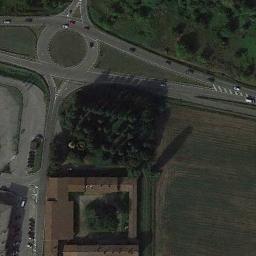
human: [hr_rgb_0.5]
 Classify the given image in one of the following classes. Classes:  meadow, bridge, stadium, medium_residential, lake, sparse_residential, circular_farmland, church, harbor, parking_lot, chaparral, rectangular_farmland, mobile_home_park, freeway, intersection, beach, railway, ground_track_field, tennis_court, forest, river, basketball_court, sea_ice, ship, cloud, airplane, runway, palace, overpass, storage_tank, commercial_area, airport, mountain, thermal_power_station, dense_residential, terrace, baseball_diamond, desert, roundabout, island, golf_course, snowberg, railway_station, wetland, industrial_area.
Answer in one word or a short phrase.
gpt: roundabout